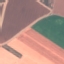
Land use / land cover: AnnualCrop